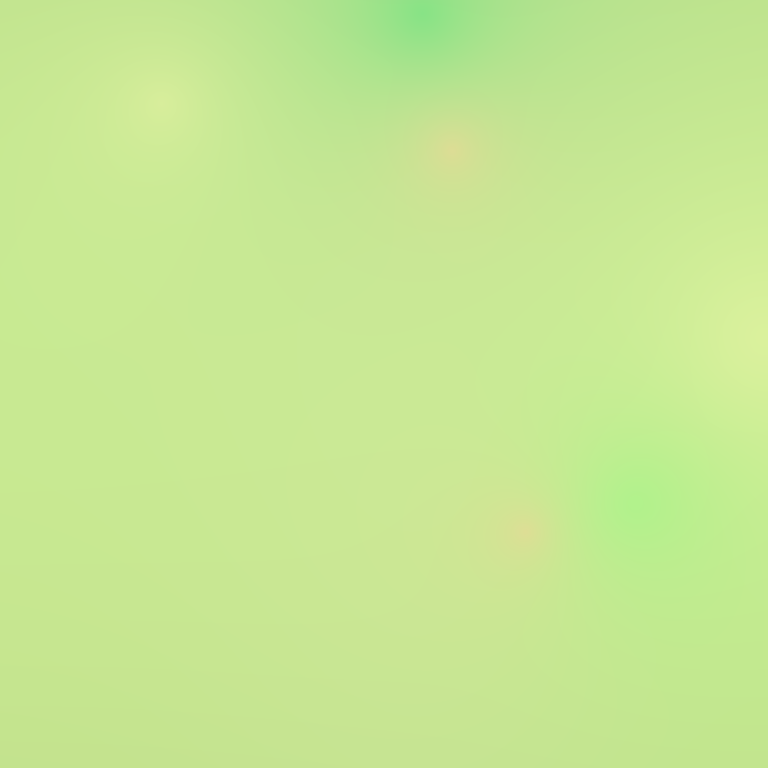
Abstract light effect, smooth blend from soft green to pale yellow, calm atmosphere, diffuse light, no room, no furniture, no objects.